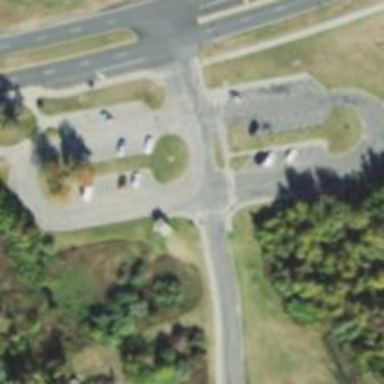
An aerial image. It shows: Parking area with surface.